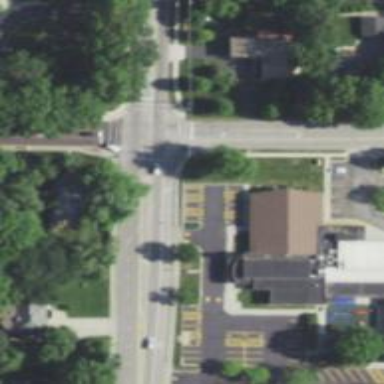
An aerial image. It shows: Solid stop line on the road.